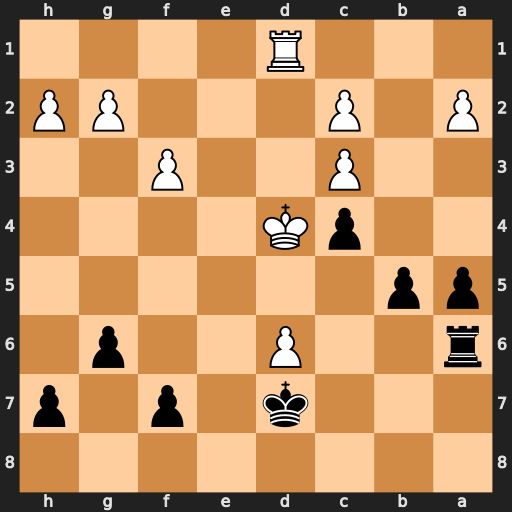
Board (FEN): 8/3k1p1p/r2P2p1/pp6/2pK4/2P2P2/P1P3PP/3R4
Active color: b
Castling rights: -
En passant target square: -
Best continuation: Rxd6+ Kc5 Rxd1